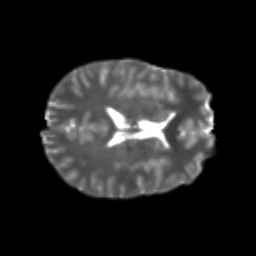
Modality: T2w
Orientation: axial
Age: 20
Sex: male
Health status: healthy
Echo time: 0.074 s